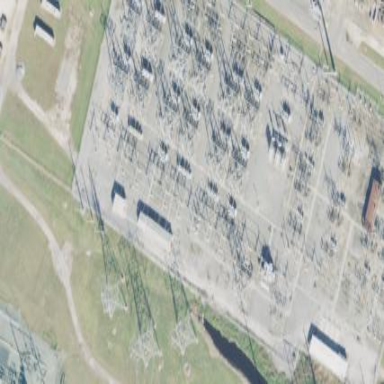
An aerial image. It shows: Outdoor substation. This substation is for generation.